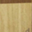
Piece: xx